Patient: sex M, age 36
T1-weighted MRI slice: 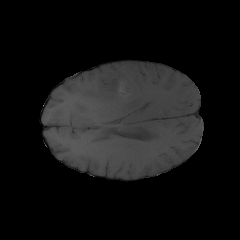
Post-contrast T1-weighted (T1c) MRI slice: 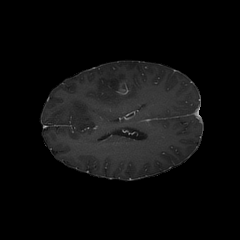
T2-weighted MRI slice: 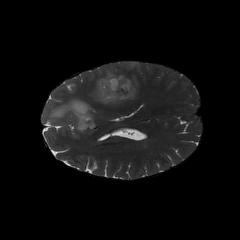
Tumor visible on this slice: yes
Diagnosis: Glioblastoma, IDH-wildtype
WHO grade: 4